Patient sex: M
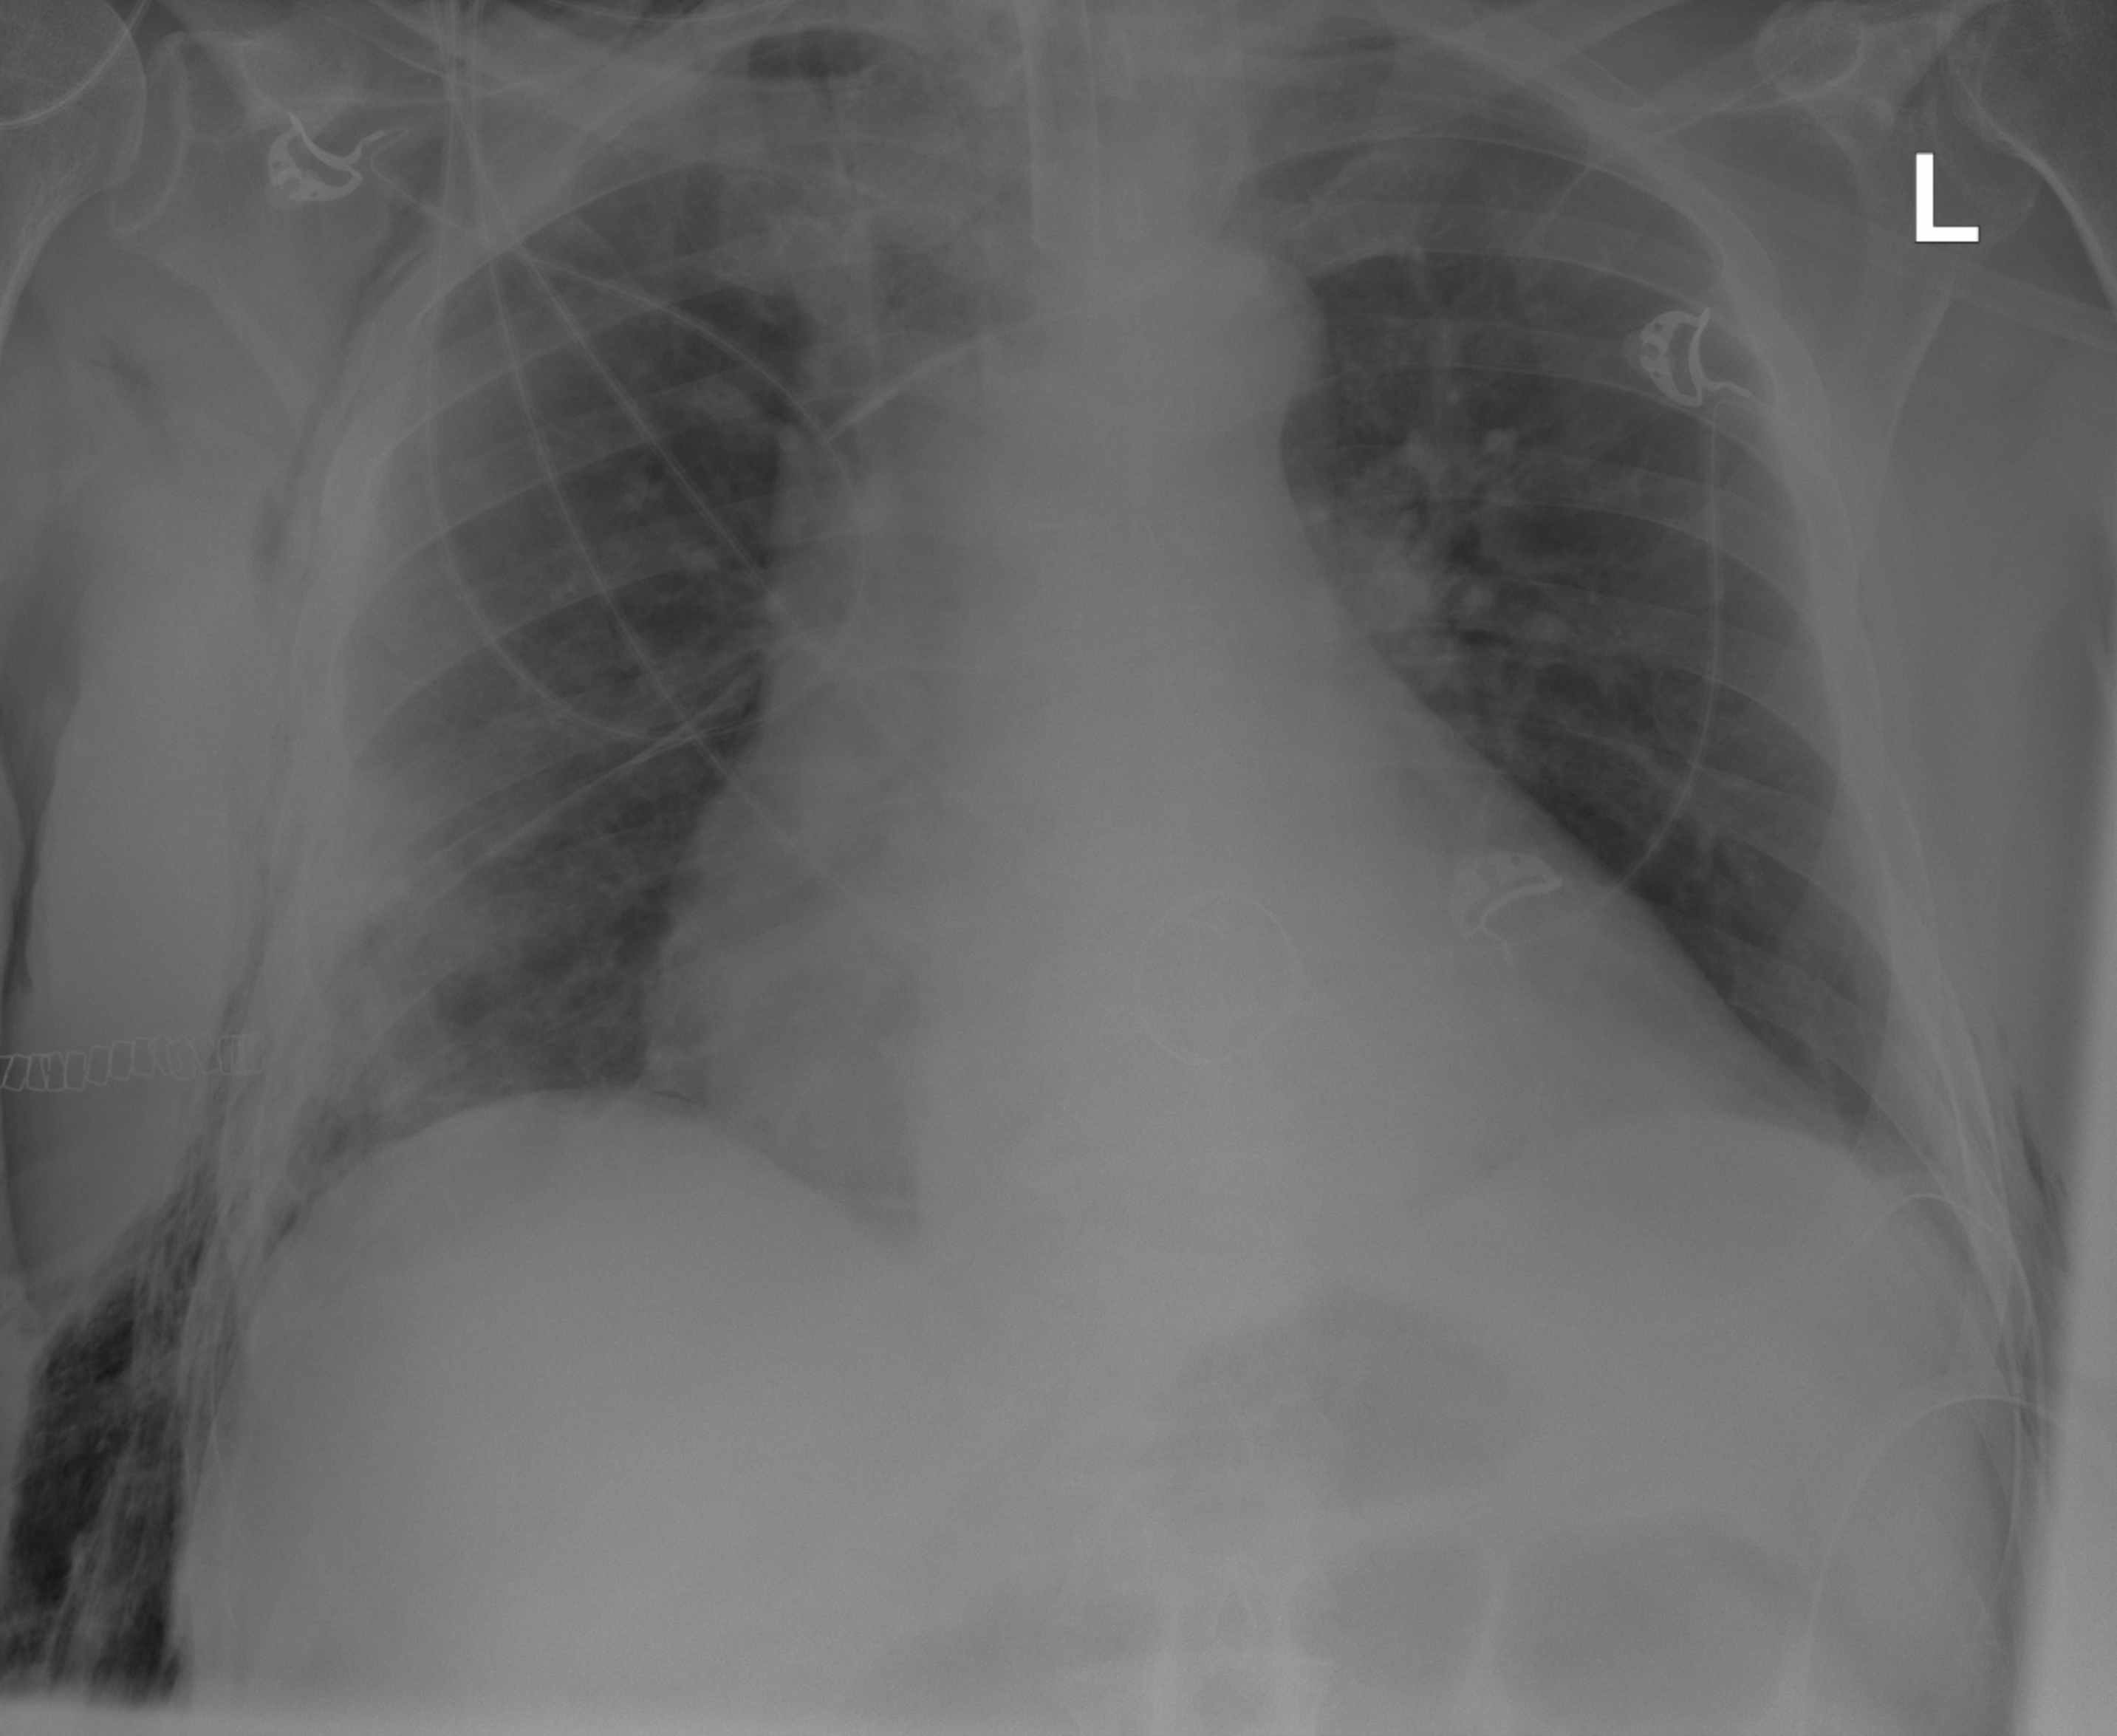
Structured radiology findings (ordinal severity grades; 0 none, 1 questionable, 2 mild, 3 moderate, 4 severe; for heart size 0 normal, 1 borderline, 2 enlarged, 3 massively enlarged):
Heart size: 2
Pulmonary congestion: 0
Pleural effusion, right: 0
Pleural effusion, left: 0
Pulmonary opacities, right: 0
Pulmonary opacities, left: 0
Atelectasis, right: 2
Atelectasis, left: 0